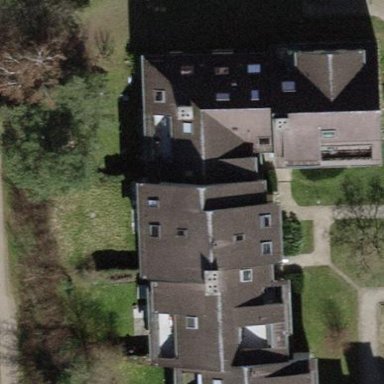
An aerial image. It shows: Building with tiled roof.